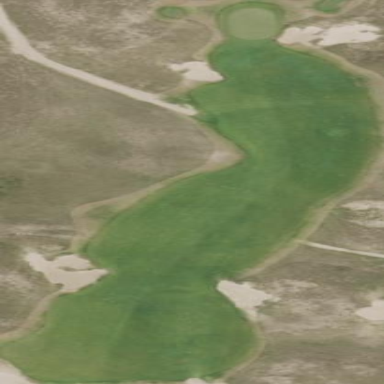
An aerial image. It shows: Golf fairway in the image.